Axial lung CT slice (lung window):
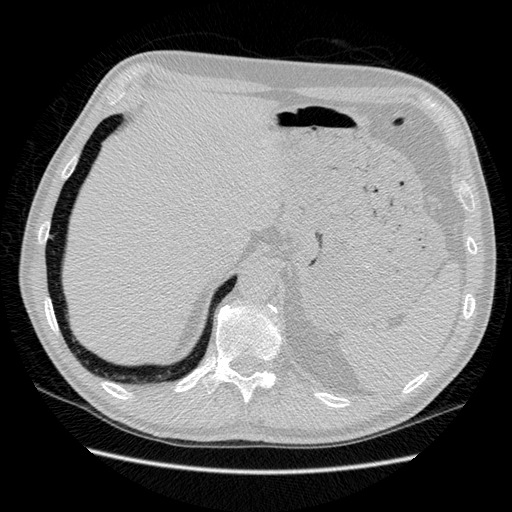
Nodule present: no